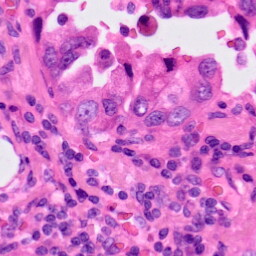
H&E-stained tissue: Lung